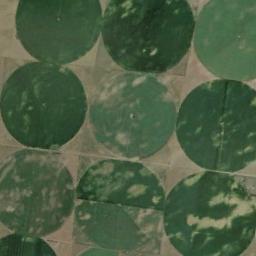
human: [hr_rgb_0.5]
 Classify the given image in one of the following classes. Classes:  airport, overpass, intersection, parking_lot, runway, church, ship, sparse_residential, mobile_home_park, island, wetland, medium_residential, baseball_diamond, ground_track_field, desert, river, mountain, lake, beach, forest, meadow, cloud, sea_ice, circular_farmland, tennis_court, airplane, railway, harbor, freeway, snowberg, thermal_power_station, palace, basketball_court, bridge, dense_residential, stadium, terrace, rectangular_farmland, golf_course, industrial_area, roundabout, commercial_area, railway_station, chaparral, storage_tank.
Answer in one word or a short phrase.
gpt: circular_farmland